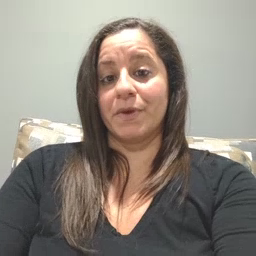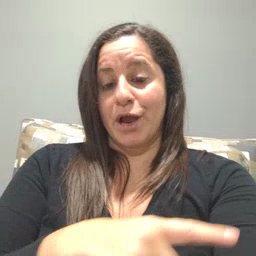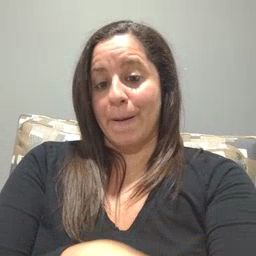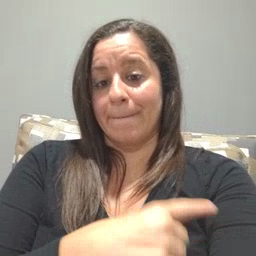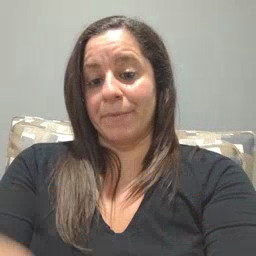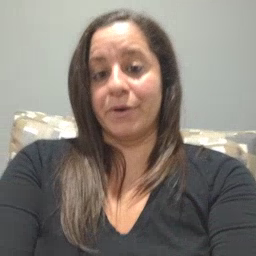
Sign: arm